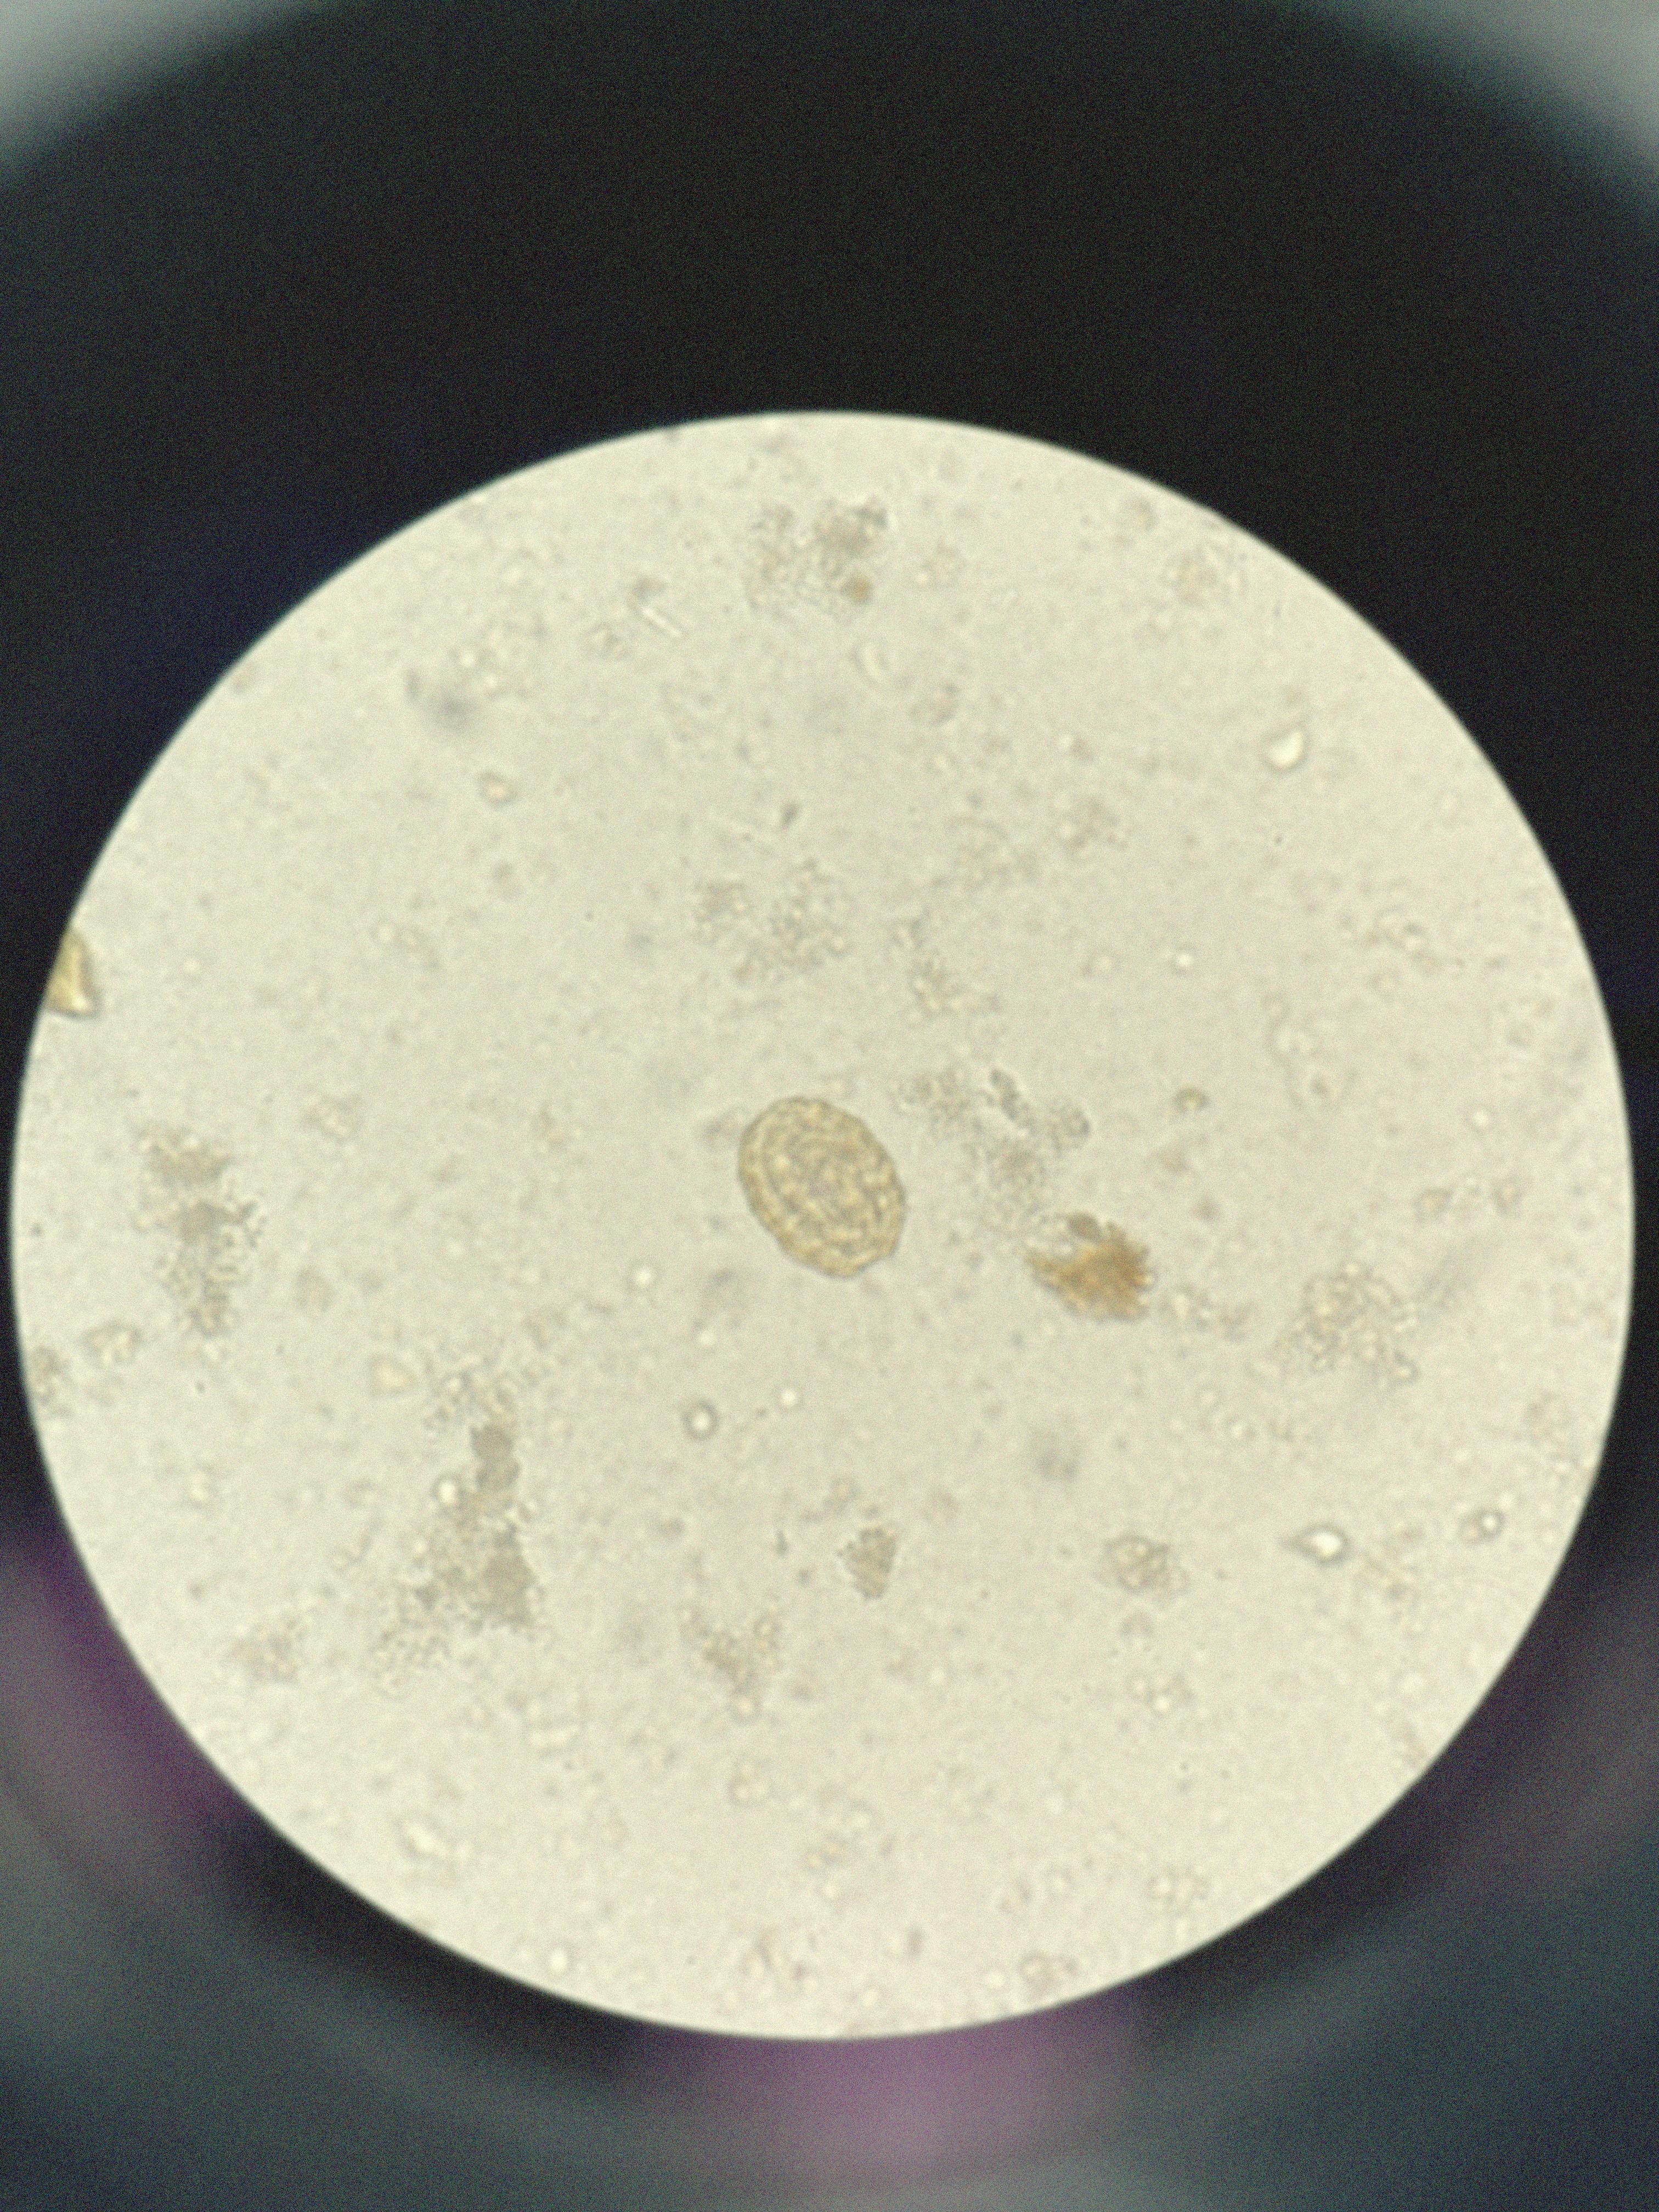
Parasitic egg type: Ascaris lumbricoides